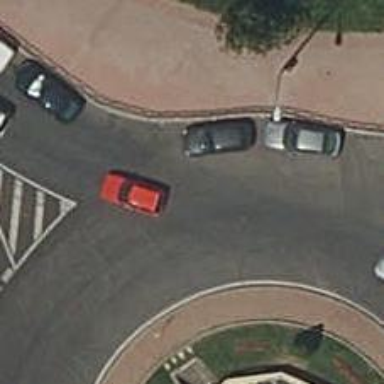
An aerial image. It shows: Residential road with asphalt surface leading to roundabout.